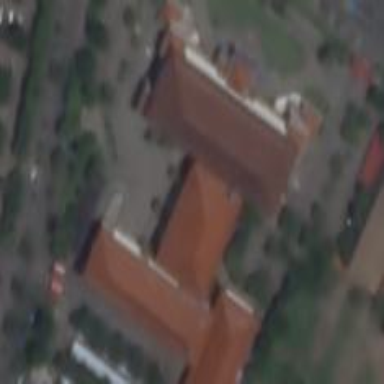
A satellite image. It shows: Government office building with tile roof.